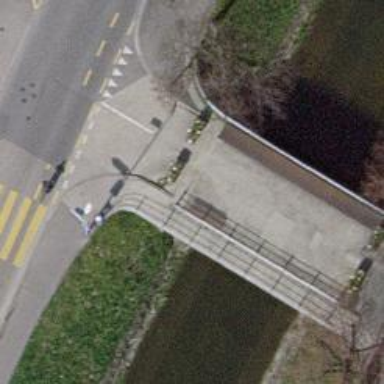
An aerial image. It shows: Block barrier made of concrete.